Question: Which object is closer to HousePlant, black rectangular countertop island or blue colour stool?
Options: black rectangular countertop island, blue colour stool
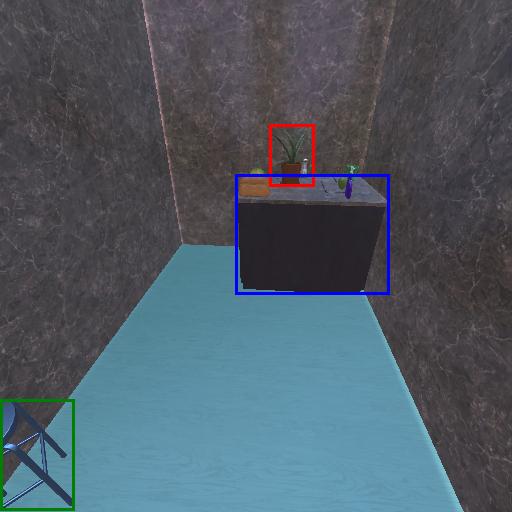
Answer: black rectangular countertop island